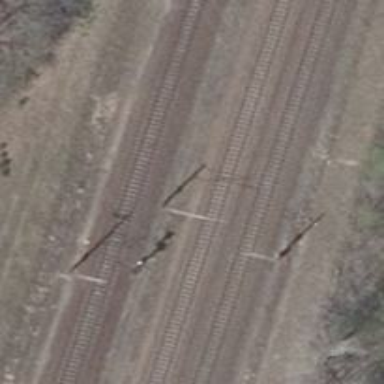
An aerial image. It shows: Milestone along the railway track with catenary mast.